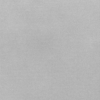
Label: dusty